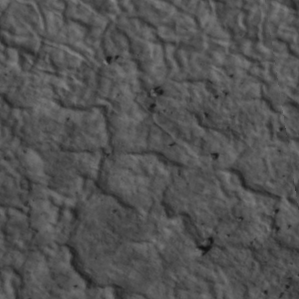
Label: non_frost